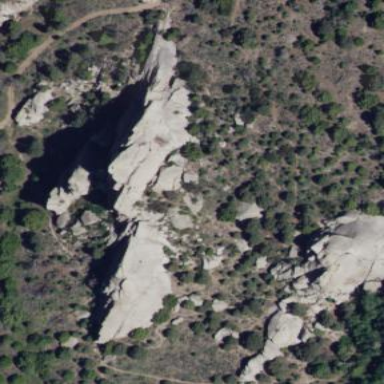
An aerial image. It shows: Natural rock formation.